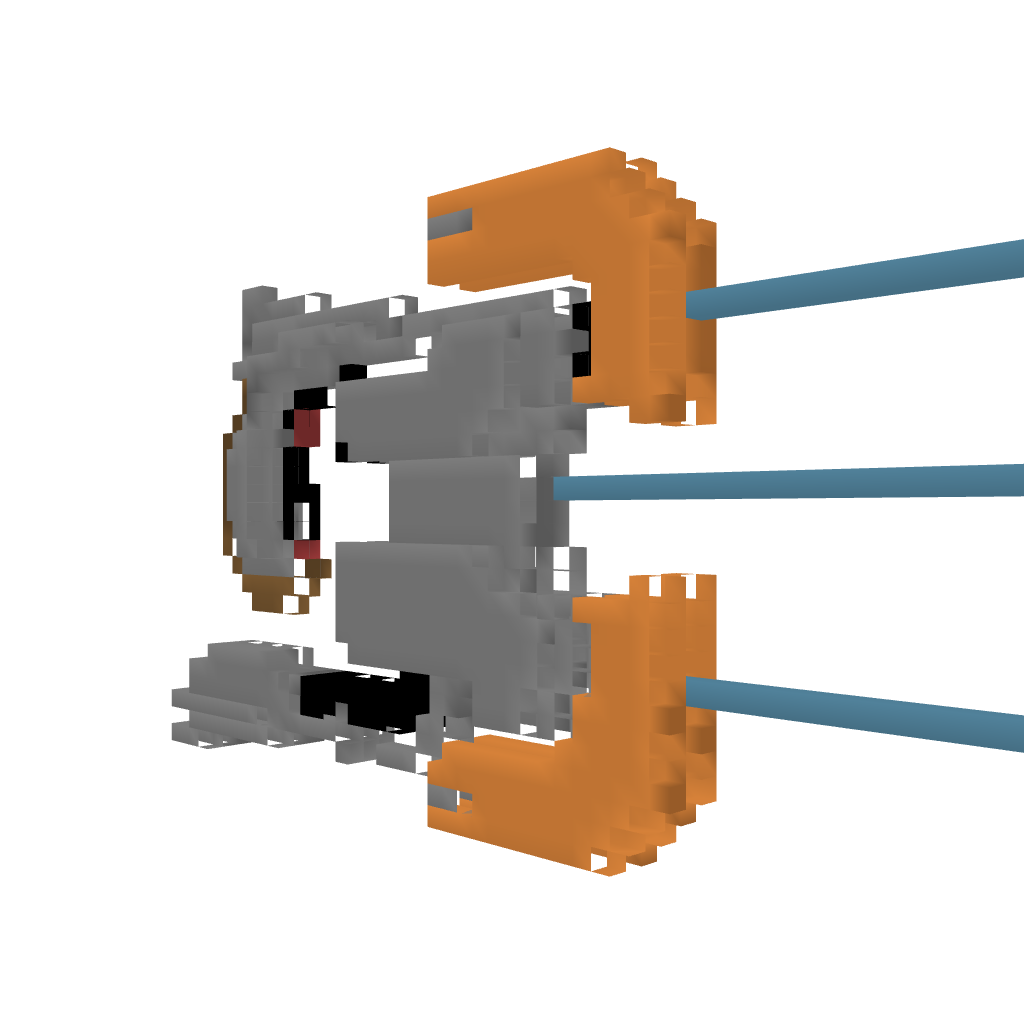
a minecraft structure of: Plasma cutter - Dead Space bad low quality